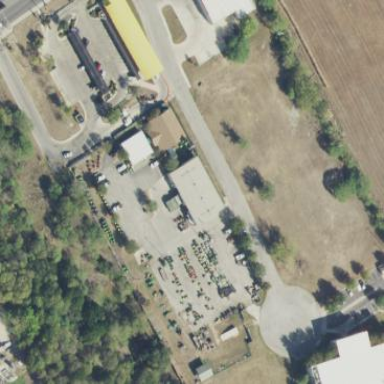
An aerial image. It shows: Car wash facility.